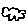
Label: cloud